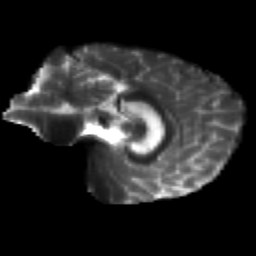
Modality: T2w
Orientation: sagittal
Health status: healthy
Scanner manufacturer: siemens
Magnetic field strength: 3 T
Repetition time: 12 s
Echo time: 0.092 s